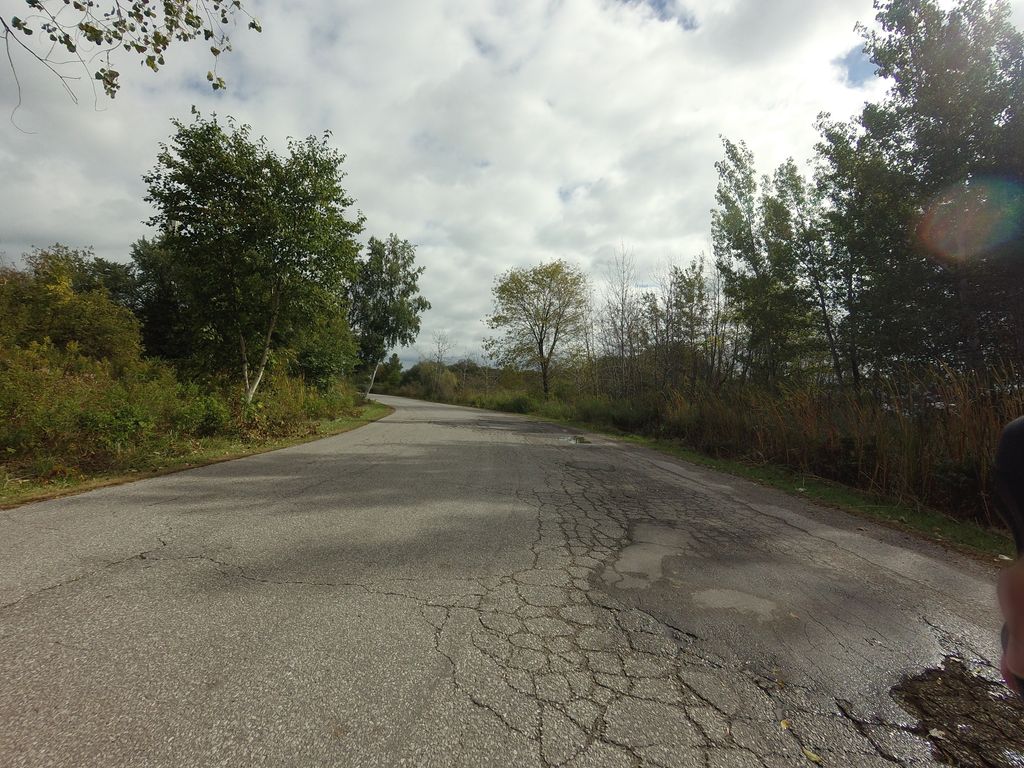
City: toronto